Brain MRI, t2w sequence, axial 2D slice.
Patient: age 44, sex M, weight 78 kg, height 1.76 m
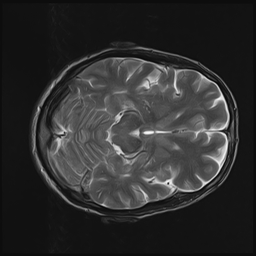